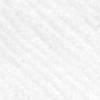
Label: no_change